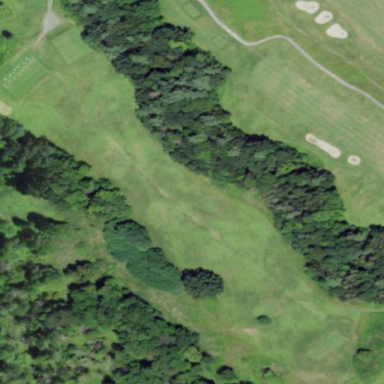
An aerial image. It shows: Grassy area designated for driving range golf.